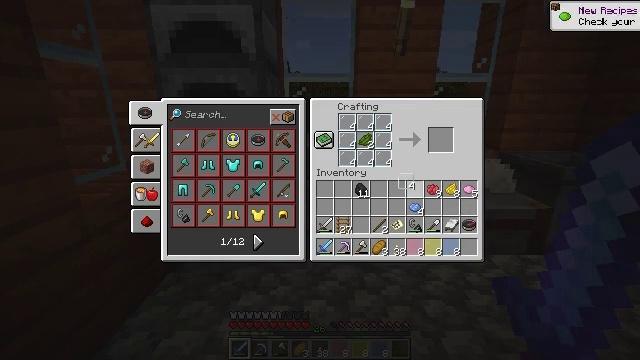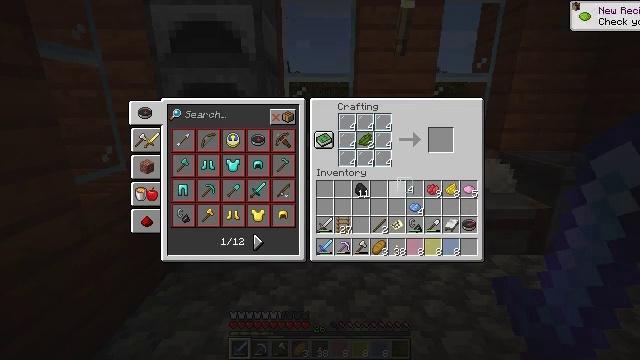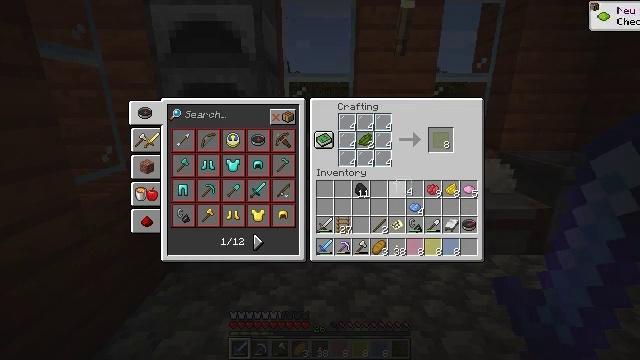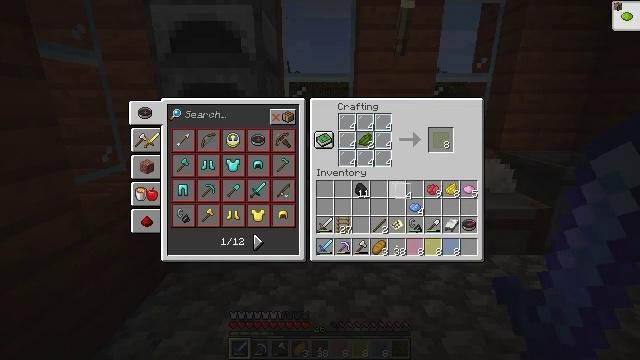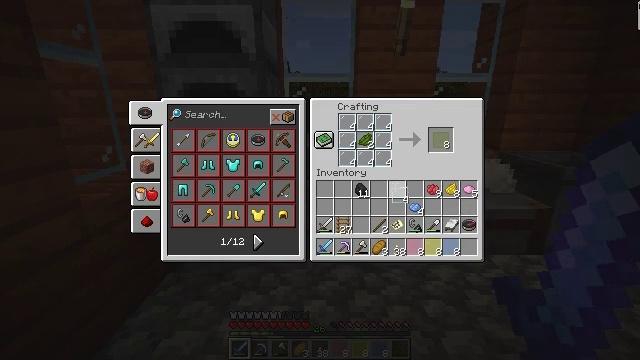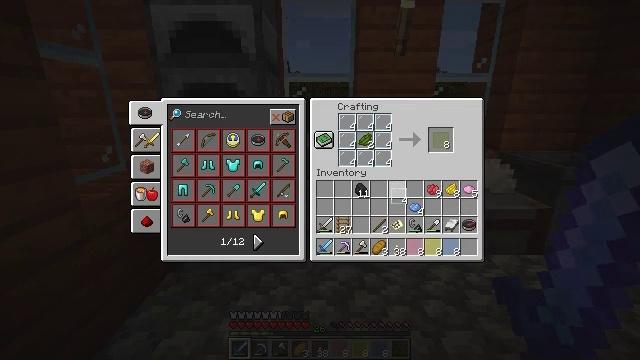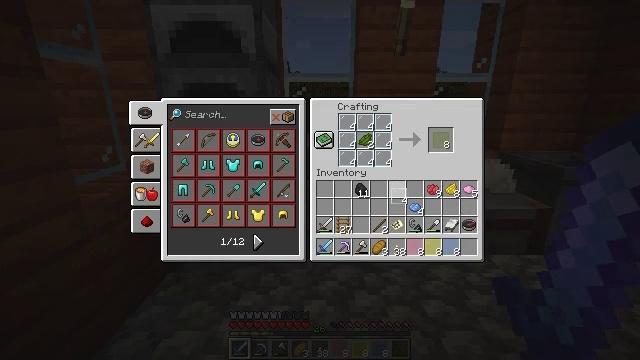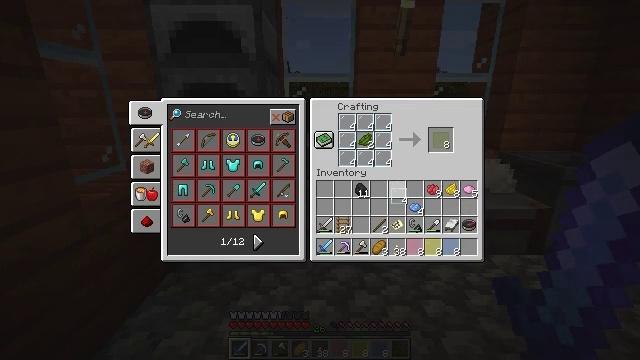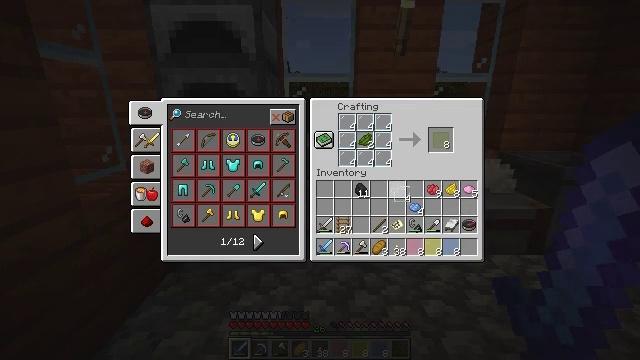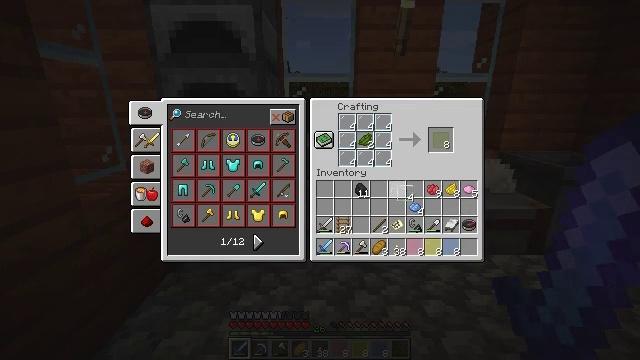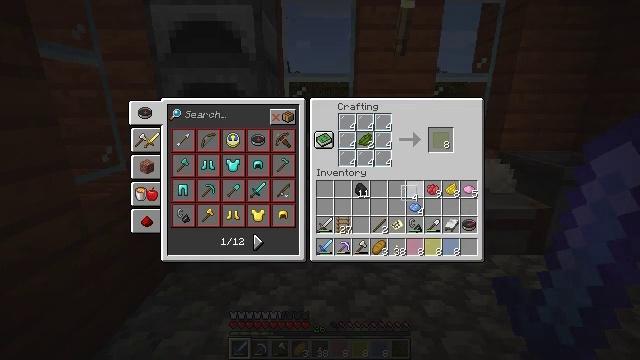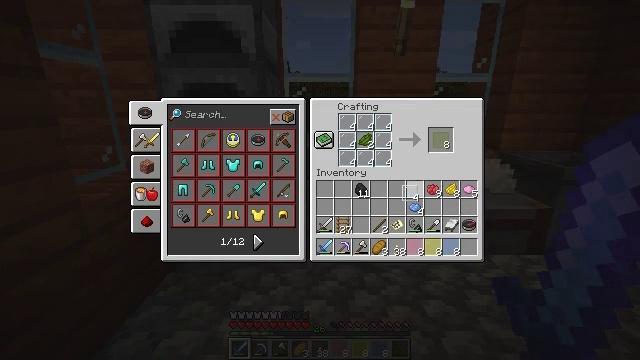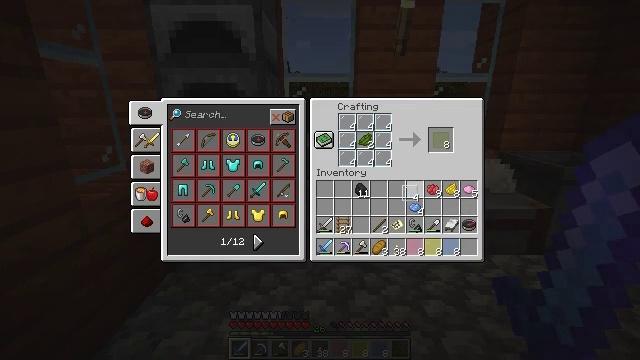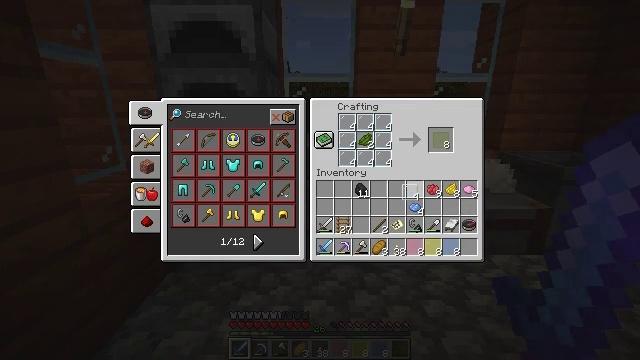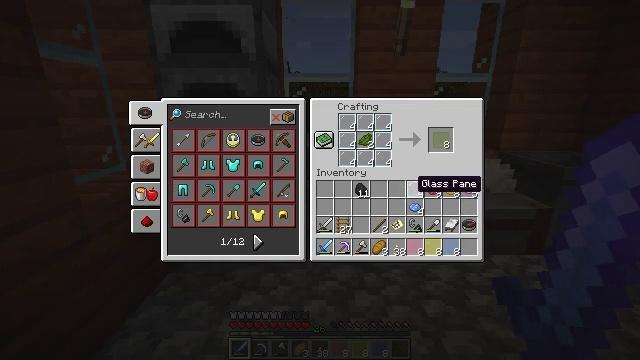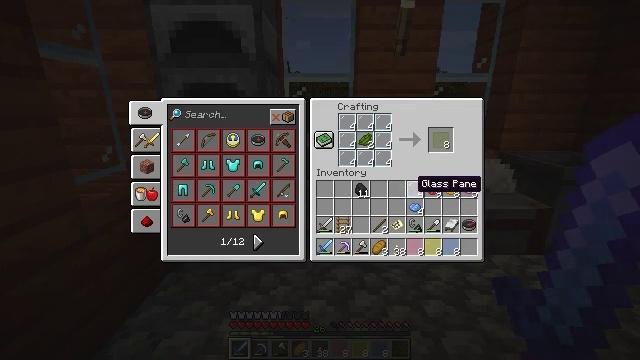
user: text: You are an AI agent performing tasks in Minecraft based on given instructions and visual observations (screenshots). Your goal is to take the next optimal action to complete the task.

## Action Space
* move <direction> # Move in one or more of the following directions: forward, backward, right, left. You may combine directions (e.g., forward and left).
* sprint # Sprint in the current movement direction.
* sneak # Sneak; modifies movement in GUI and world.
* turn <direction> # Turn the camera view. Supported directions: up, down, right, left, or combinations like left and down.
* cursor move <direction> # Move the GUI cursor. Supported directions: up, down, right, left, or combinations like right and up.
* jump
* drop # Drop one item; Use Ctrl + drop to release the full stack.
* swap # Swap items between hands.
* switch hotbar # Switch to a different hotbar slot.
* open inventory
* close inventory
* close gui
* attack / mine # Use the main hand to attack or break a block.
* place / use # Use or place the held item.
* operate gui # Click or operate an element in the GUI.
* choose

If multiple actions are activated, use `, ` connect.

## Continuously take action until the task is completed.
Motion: motion action
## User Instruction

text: Open the crafting table to make green stained glass pane.
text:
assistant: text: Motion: no_op
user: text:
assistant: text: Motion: no_op
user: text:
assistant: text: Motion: no_op
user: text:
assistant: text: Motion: no_op
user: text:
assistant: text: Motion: no_op
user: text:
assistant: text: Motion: no_op
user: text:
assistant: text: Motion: no_op
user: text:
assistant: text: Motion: no_op
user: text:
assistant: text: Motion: no_op
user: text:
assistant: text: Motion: no_op
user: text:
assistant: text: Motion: operate gui
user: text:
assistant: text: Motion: operate gui
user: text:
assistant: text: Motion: operate gui
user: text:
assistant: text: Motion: no_op
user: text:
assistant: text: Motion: no_op
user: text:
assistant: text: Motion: no_op
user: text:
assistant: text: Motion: no_op
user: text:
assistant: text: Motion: cursor move up
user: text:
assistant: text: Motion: cursor move up
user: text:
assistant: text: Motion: cursor move right and up
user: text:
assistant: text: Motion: cursor move right
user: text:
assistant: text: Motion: no_op
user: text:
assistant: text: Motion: no_op
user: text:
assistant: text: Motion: no_op
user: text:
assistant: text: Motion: no_op
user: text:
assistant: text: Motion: no_op
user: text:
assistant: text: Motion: no_op
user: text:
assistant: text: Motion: operate gui
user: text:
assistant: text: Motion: operate gui
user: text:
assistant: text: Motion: operate gui